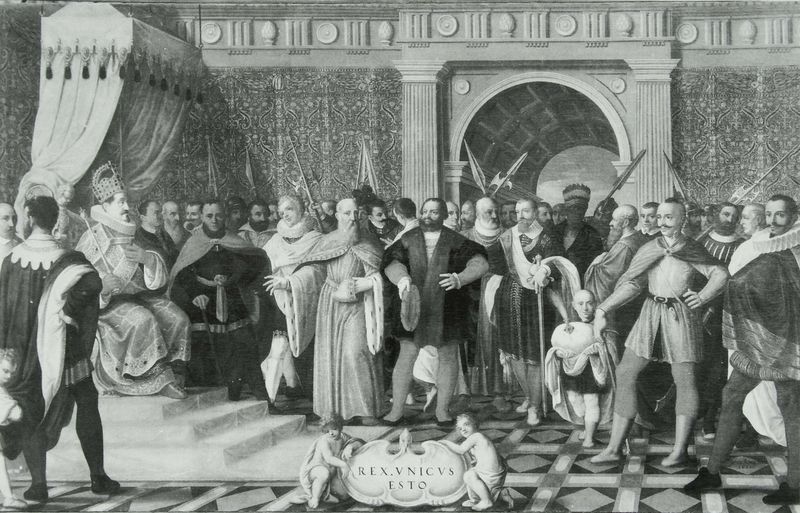
Titel: Monarchie
Künstler: Johann König
Standort: Augsburg
Institution: Rathaus
Schlagwörter: gemälde, gruppe, himmel, mann, umhang, weiß, frauen, menschen, frau, grau, männer, pfeiler, raum, schwarz, säulen, tür, gürtel, fest, leute, malerei, muster, ornament, party, rock, versammlung, bart, bärte, feier, hose, mützen, architektur, diener, hermelin, kragen, pelz, ärmel, bild, gelehrte, halskrausen, kirche, boden, geistlicher, gewand, mantel, adel, innen, kind, krone, kinder, engel, spanien, bogen, venedig, fußboden, parkett, schuhe, hof, weis, pilaster, saal, treppe, historienbild, kaiser, kissen, könig, lanze, papst, soldaten, thron, kartusche, tapete, inschrift, stuck, stufe, stufen, posament, jahreszahl, tor, halle, schild, palast, torbogen, stich, fliesen, militär, schwarzweiß, schwerter, uniform, waffen, mäntel, volk, herrscher, tron, zeremonie, menschenmenge, ritter, rom, fries, schachbrettboden, besuch, doge, krönung, empfang, hellebarde, historismus, menschengruppe, baldachin, geistliche, lanzen, umhänge, mohr, isokephalie, kassetten, kassettendecke, hellebarden, speer, speere, fresko, zwerg, marmorboden, weisss, wandbehang, hofstaat, hofnarr, zepter, szepter, tonnengewölbe, triglyphen, latein, metopen, guttae, geschenke, gaben, thronsaal, türken, seneca, helebarde, manner, aretino, eeis, häflinge, kleinwüchsiger, köniig, rex unicus, toskanische ordnung